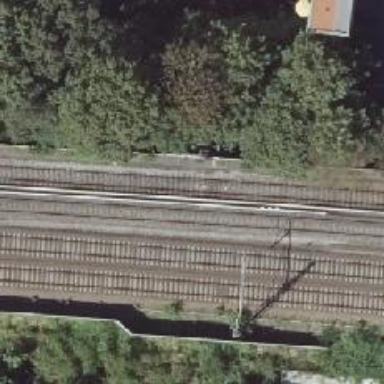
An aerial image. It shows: Railway signal.